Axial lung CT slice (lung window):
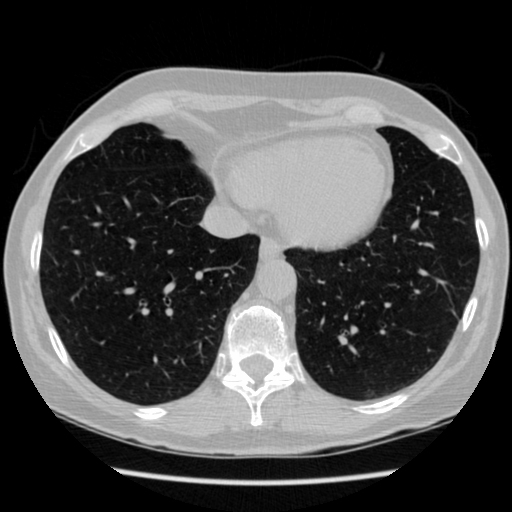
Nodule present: no